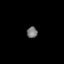
Tissue: lung
Cell type: T cells
Senescence score: 0.2034
Nuclear area (px): 117
Mean DAPI intensity: 116.786